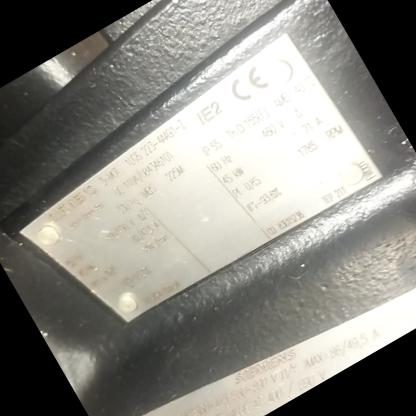
Klasa: tabliczka-znamionowa